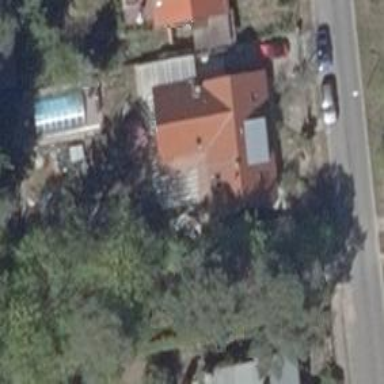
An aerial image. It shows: Simple house.